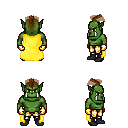
a pixel art fantasy rpg character, male body template, orc, green skin, yellow cape, gold greaves, brown short mohawk hairstyle, gold gloves, black shoes, four views (front, back, left, right), 2x2 character sprite sheet, small pixel art, hard edges, no anti-aliasing